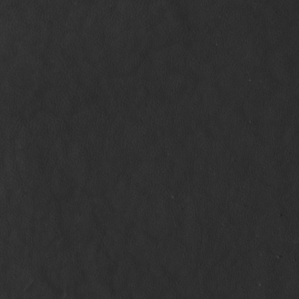
Label: non_frost